Question: I am developing a graphic with ggplot2 to show a trend. My dataframe 'D' have 3 variables, 'Season,variable,value'. My dataframe has the next structure (I add 'dput()' version in the final part):
'''
Season variable value
1 I1 Energy 0.<PHONE>
2 I2 Energy 0.<PHONE>
3 I3 Energy 0.<PHONE>
4 I4 Energy 0.<PHONE>
5 I5 Energy 0.<PHONE>
6 I6 Energy 0.<PHONE>
7 I7 Energy 0.<PHONE>
8 I8 Energy 0.<PHONE>
9 I9 Energy 0.<PHONE>
10 I10 Energy 0.<PHONE>
11 I11 Energy 0.<PHONE>
12 I12 Energy 0.<PHONE>
13 I13 Energy 0.<PHONE>
14 I14 Energy 0.<PHONE>
15 I15 Energy 0.<PHONE>
'''
Then I used next code to build my graph:
'''
library(ggplot)
colors=c("red")
k <- ggplot(D, aes(x=Season, y=value,colour=variable))+ scale_color_manual(values=colors)
k <- k + geom_line(aes(group=variable),size=1.3)
k <- k + geom_point(aes(colour=variable, group=variable),size=3.8,color="white")
k <- k + geom_point(shape = 1,size = 3.8,colour = "red",pch=21)
'''
And I get this result:
As you can see, the line inside the graphic has white points with a red circle, but in the legend I only can get the red line, I would like to get the same style in the legend with the red line, white point and the final red circle, but I have tried with 'scale_fill_manual()' and 'scale_shape_manual()' without the expected result. The 'dput()' version of 'D' is the next:
'''
D<-structure(list(Season = c("I1", "I2", "I3", "I4", "I5", "I6",
"I7", "I8", "I9", "I10", "I11", "I12", "I13", "I14", "I15"),
variable = c("Energy", "Energy", "Energy", "Energy", "Energy",
"Energy", "Energy", "Energy", "Energy", "Energy", "Energy",
"Energy", "Energy", "Energy", "Energy"), value = c(0.012786665141136,
0.0126042983510972, 0.0122811687909691, 0.0132899632080331,
0.0129995810741794, 0.0120168475656266, 0.0118964227439713,
0.0121783793582495, 0.0123325459567189, 0.0123253641689817,
0.0125848787414067, 0.0128120137327422, 0.0130070542705156,
0.012406925298038, 0.0125228003610738)), .Names = c("Season",
"variable", "value"), row.names = c(NA, 15L), class = "data.frame")
'''
Thanks for your help.
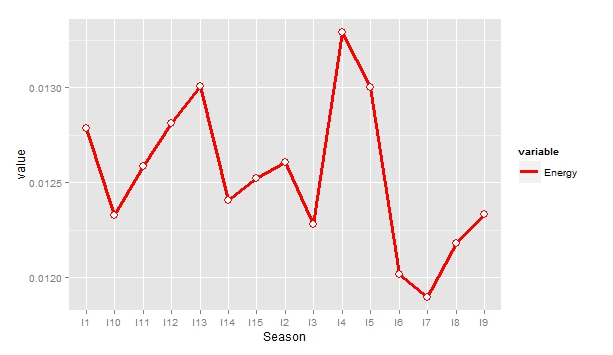
Answer: Rather than drawing two sets of points, you'll want to use shapes 21-25 to get filled shapes. This allows you to set fill and color separately. For example
'''
ggplot(D, aes(x=Season, y=value, color=variable))+
geom_line(aes(group=variable),size=1.3) +
geom_point(size=3.8, shape=21, fill="white") +
scale_color_manual(values=colors)
'''
which returns